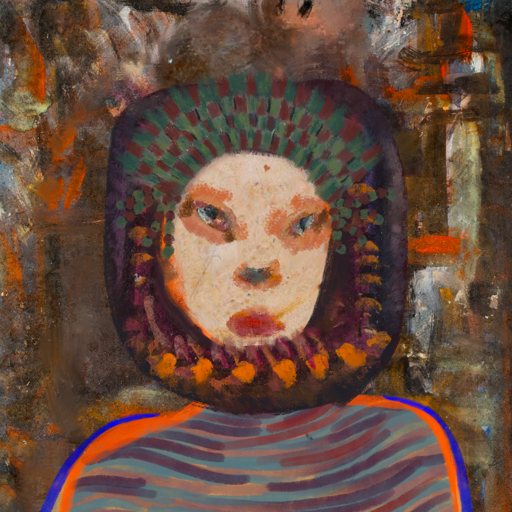
Background: GypsyQueen, Head And Neck Front: Rupkatha, Face Front: Boggyland, Bust: Experience, Hair Front: Doll, Head Accessory: After_Raid_Crown, Second Necklace: Blank, Necklace: Blank, Baby: Blank